Question: When I try to connect with my VS2012 with [project].visualstudio.com, the sign-in window that pops up says it is connecting and then it stays blank as you can see in the picture below:

I tryed the following but didn't help:
- - - - -
As you can guess, I cannot sign-in tfs from vs2012.
With kind regards,
Cees van Altena
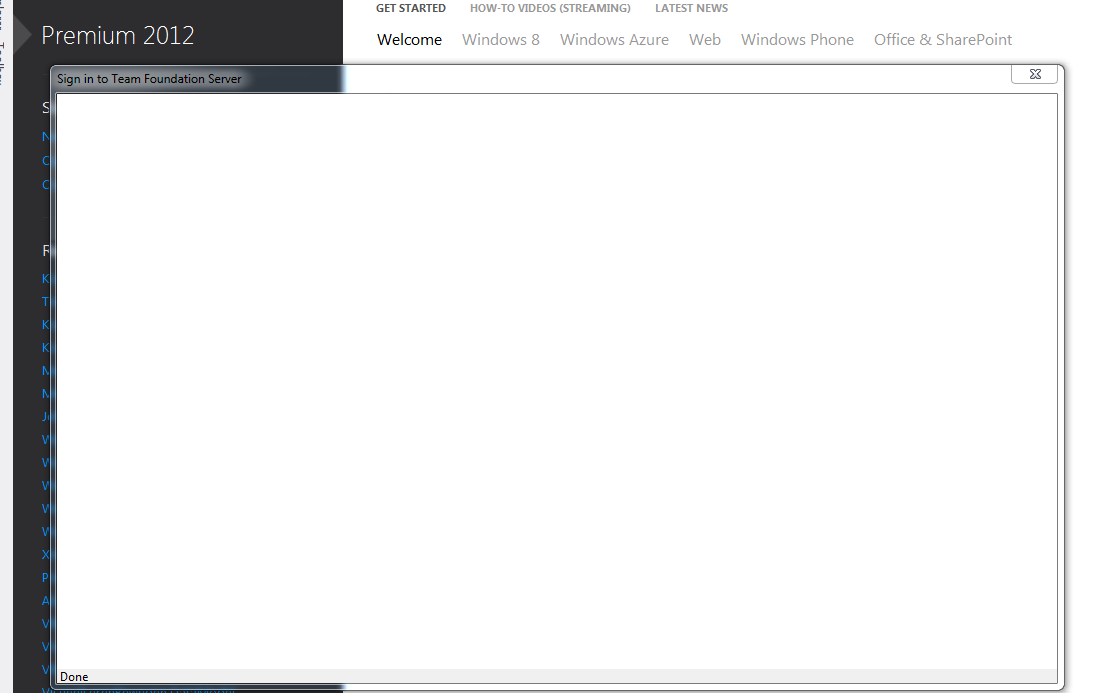
Answer: I was able to fix this issue by using CCleaner after I updated with the patch. Sometimes it doesn't load the login screen for some reason. I believe there was information on an official patch for this issue <URL>.